Interaction volume radius: 5 \u00c5
Interaction volume height: 45 \u00c5
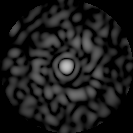
Disorder parameter: 0.8634